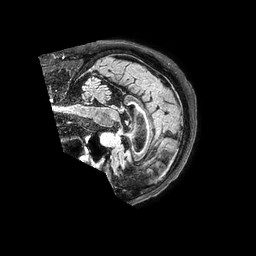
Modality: FLAIR
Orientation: sagittal
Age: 72
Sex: male
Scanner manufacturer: philips
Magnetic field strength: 3 T
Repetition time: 4.8 s
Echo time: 0.34 s